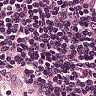
Metastatic tissue present: no